Question: I want to create my installer. But missing Other Project Type > Visual Studio Installer > Setup Project

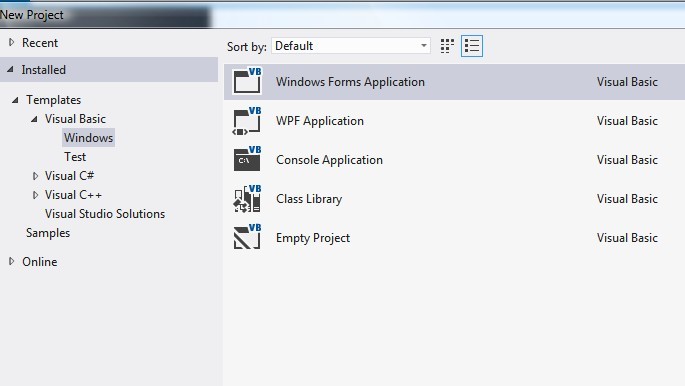
Answer: They are not supported anymore on VS2012.
<URL>